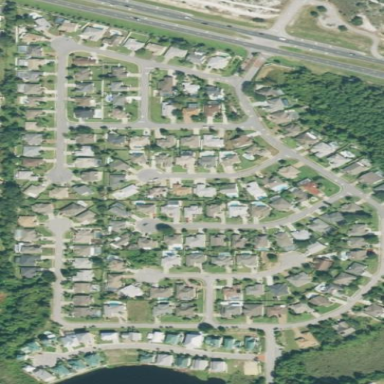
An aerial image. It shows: Single-family residential area.